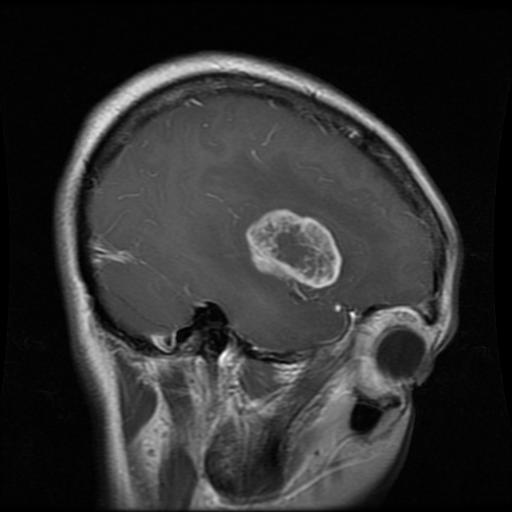
Label: glioma